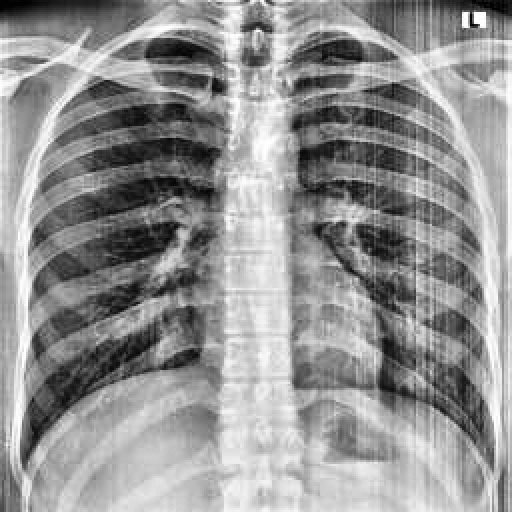
Finding: NORMAL